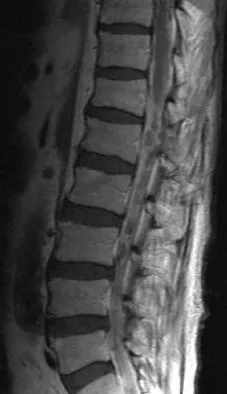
Whole-spine magnetic resonance images of the patient. A, B, C, D: Sagittal and axial T2-weighted images and postcontrast T1-weighted image showing multiple diffuse abnormal signals.
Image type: radiology (mri)